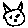
Label: cat